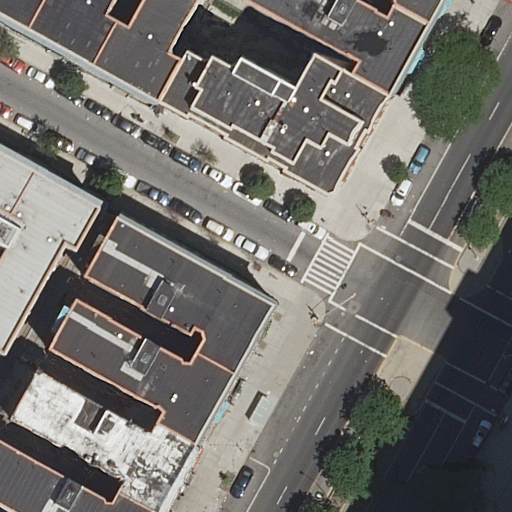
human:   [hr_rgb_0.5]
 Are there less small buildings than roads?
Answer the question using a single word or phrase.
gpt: no

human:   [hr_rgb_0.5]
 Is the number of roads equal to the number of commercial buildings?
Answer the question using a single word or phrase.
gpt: no

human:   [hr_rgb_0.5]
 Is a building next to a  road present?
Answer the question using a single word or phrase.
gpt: yes

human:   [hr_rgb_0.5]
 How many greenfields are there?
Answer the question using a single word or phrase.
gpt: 0

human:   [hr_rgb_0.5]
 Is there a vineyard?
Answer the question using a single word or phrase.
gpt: no

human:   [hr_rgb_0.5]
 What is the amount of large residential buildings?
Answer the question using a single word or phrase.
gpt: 1

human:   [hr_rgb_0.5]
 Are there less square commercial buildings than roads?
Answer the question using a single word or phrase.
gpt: yes

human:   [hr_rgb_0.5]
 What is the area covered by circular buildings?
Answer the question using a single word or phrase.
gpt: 0m2

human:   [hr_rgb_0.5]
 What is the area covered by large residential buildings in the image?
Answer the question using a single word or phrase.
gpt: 697m2

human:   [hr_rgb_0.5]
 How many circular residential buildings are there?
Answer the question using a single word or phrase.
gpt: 0

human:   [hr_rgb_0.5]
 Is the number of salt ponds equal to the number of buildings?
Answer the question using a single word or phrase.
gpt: no

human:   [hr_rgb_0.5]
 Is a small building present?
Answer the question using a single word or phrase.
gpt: yes

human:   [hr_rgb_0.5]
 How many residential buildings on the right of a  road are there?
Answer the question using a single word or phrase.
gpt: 2

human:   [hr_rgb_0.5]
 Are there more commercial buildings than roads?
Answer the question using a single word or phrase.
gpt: no

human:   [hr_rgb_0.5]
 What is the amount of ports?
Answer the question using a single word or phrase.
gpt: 0

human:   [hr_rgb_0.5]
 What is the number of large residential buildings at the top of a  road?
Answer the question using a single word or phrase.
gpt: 1

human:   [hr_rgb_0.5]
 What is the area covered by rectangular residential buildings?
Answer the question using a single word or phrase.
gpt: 209m2

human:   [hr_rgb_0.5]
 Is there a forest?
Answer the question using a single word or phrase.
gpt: no

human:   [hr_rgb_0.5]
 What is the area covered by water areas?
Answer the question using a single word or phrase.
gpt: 0m2

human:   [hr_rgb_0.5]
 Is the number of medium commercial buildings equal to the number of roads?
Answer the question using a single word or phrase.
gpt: no

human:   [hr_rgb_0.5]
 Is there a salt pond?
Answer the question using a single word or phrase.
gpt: no

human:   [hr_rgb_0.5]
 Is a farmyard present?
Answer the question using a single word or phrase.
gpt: no

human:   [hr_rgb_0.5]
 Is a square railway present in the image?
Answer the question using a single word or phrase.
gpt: no

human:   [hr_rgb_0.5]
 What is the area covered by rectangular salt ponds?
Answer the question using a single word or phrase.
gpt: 0m2

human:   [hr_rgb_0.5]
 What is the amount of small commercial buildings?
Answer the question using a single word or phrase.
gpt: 0

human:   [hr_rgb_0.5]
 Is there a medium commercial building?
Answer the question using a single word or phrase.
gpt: no

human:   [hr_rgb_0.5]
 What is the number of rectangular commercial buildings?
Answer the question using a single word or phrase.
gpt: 0

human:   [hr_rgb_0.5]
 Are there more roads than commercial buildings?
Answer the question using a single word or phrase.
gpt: yes

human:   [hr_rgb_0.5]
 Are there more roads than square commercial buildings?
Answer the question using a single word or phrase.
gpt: yes

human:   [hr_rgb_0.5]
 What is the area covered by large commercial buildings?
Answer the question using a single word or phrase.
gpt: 0m2

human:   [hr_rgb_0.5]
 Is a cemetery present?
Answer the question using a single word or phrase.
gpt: no

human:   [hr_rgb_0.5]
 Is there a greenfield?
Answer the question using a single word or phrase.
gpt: no

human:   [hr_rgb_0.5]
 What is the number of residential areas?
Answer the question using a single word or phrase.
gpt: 0

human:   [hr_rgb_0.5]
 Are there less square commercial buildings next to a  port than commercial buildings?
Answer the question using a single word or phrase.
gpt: no

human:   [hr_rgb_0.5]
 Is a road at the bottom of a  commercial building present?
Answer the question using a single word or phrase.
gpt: no

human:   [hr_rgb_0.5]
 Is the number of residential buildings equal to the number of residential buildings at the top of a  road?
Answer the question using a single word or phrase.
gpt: no